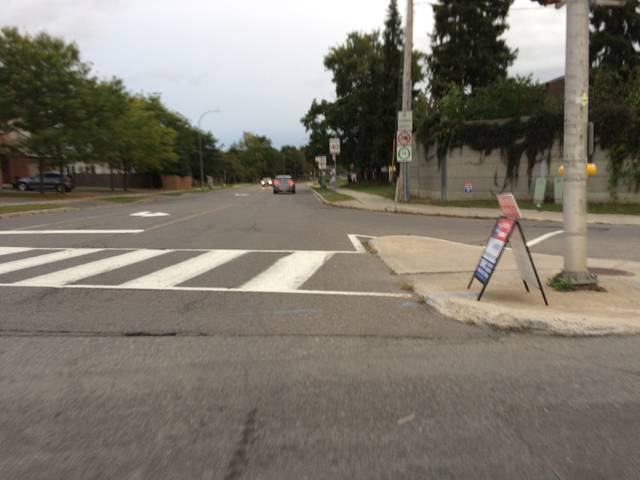
Region: Canada
Coordinates: 45.347, -75.662